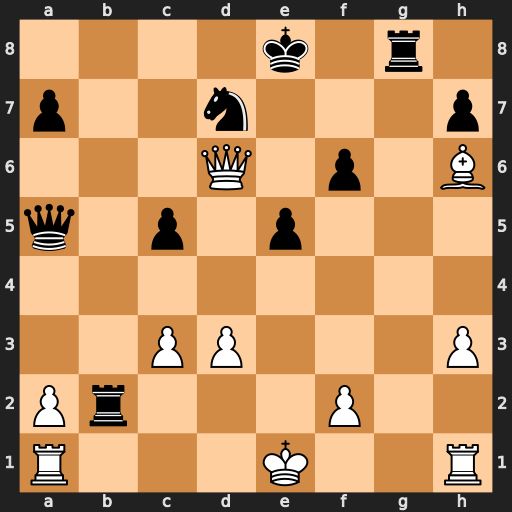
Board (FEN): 4k1r1/p2n3p/3Q1p1B/q1p1p3/8/2PP3P/Pr3P2/R3K2R
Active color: w
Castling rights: KQ
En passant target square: -
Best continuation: Qe6+ Kd8 Qxg8+